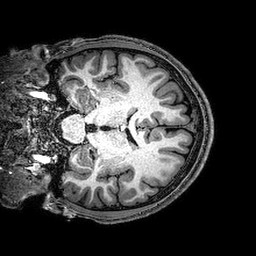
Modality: T1w
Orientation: coronal
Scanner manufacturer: philips
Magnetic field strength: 3 T
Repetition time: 0.00824 s
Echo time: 0.00378 s